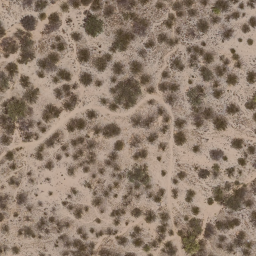
Label: chaparral